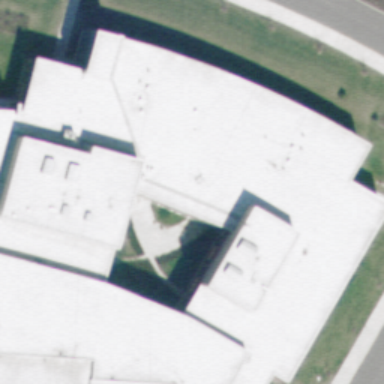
There are some buildings with white roofs .